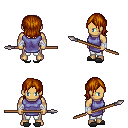
a pixel art fantasy rpg character, male body template, human, tanned skin, chain tabard jacket, white pants, brunette long bangs hairstyle, white cloth bandages, gray slippers, spear, four views (front, back, left, right), 2x2 character sprite sheet, small pixel art, hard edges, no anti-aliasing